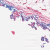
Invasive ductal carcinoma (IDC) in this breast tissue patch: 0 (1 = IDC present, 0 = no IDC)